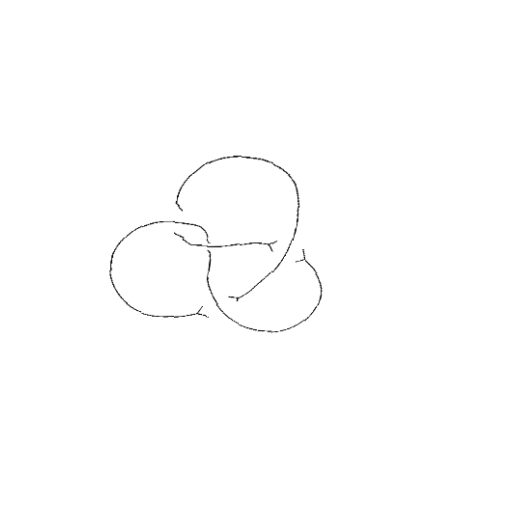
Crossing number: 4